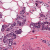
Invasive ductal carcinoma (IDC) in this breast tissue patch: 1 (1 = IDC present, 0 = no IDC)